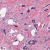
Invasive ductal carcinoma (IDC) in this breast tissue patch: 1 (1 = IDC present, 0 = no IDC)